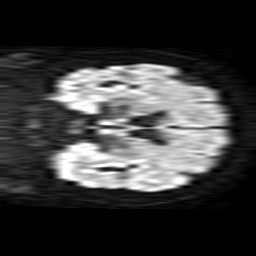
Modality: TRACE
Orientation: coronal
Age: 49
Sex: female
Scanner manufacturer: philips
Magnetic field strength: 1.5 T
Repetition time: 3.679 s
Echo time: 0.09411 s